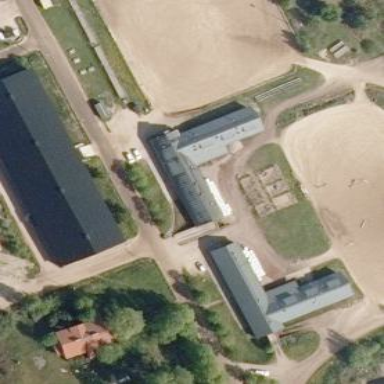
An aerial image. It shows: Stable.